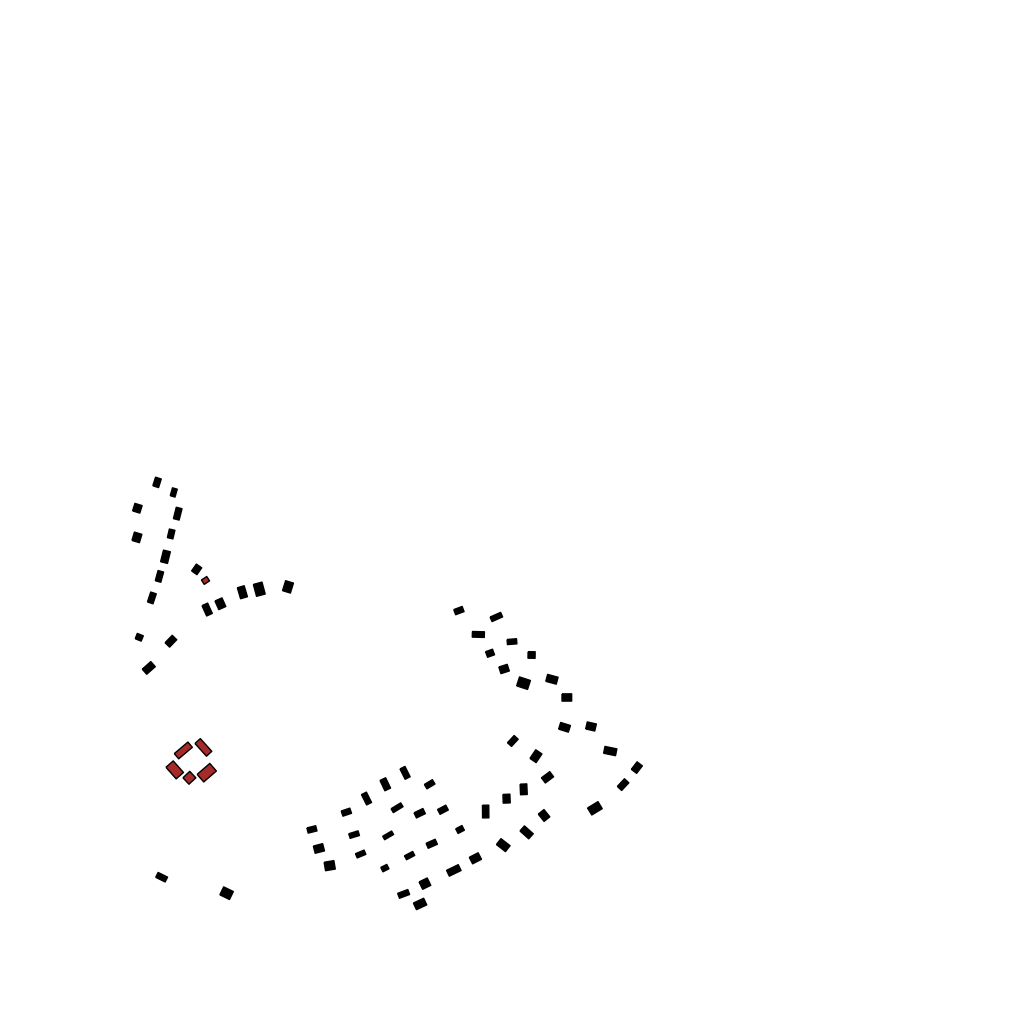
Tags: overhead vector_map, recreation, residential, transport, individual_rise, density_1, Building, Facility, 1.0 km²